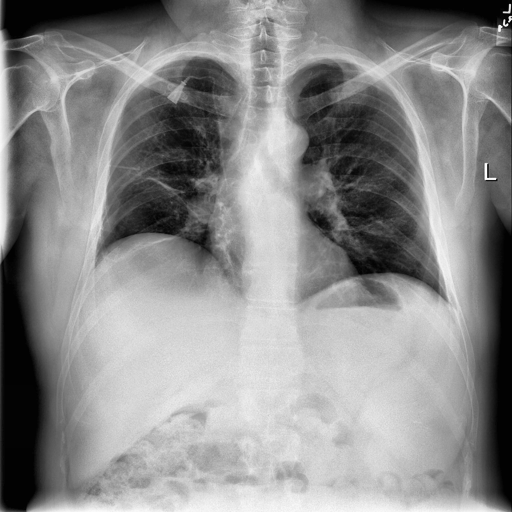
Finding: NORMAL